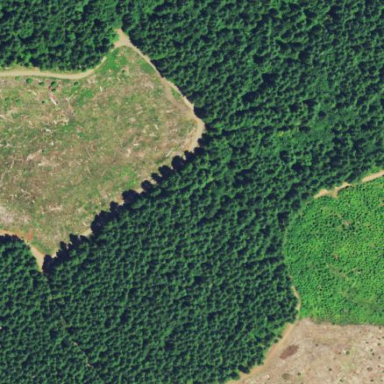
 likely man-made clearing in the landscape."